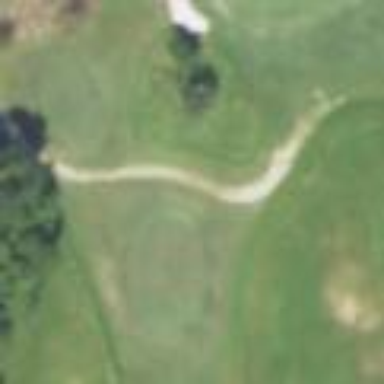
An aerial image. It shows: Area of rough grass used for golf.